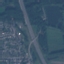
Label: Highway